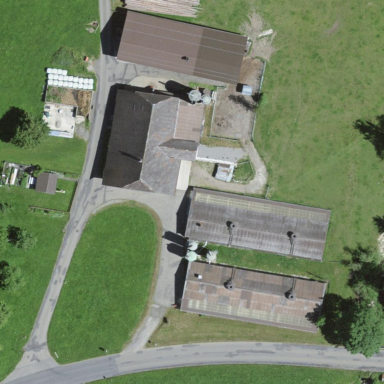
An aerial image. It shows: Farmyard area.